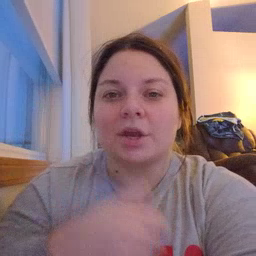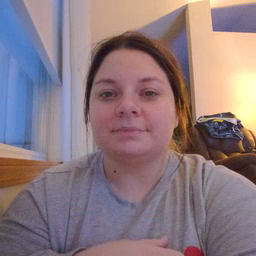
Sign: brother